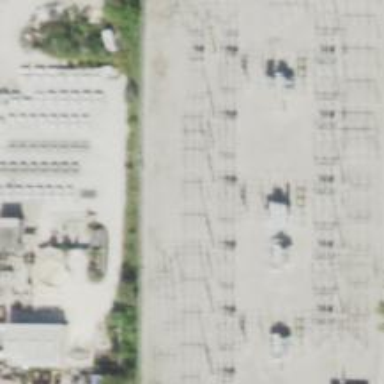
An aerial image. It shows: Switch used for power control.